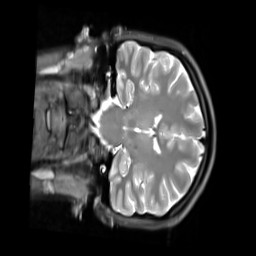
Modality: PDw
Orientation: coronal
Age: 24
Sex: female
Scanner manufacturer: siemens
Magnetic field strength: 3 T
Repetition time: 11.88 s
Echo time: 0.014 s